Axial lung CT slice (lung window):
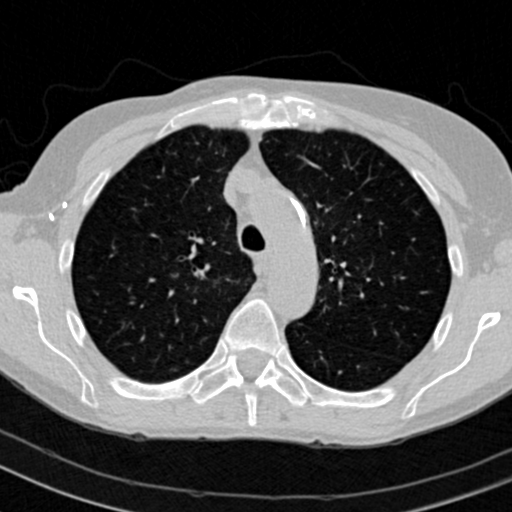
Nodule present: no